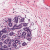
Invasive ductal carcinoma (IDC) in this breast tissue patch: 0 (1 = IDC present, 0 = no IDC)